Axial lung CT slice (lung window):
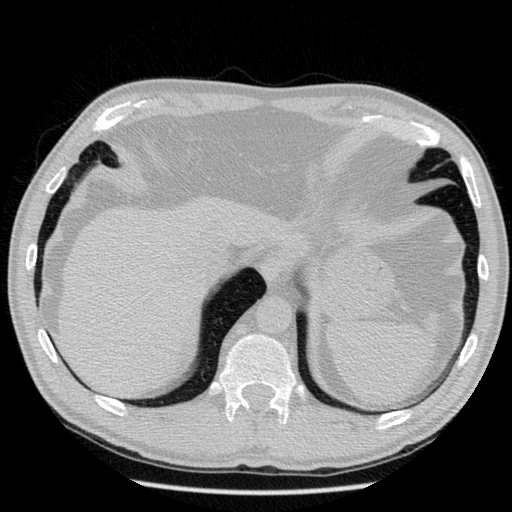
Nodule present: no